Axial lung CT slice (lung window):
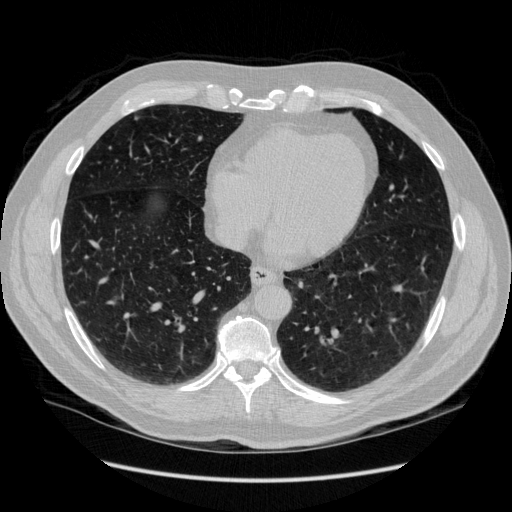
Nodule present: yes
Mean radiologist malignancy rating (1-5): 3